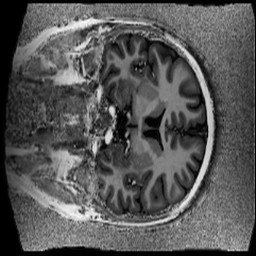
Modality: UNIT1
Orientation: coronal
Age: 20
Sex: female
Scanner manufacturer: siemens
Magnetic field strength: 6.98 T
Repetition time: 6 s
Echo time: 0.00283 s